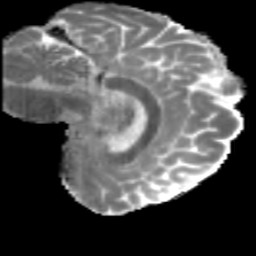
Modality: MD
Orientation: sagittal
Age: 46
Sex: male
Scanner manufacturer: siemens
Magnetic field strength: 3 T
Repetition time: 5 s
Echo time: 0.092 s